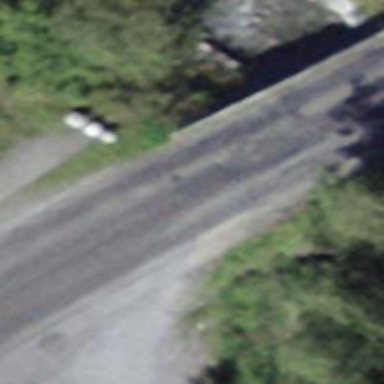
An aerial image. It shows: Secondary road with asphalt surface passing over bridge.